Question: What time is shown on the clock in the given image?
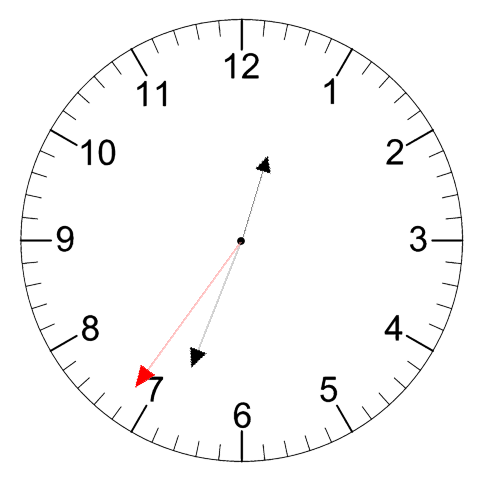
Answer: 12:33:36